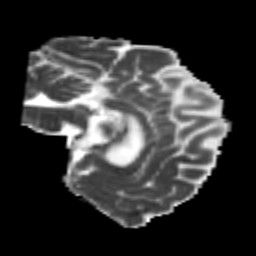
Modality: MD
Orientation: sagittal
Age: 24
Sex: male
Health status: healthy
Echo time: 0.074 s